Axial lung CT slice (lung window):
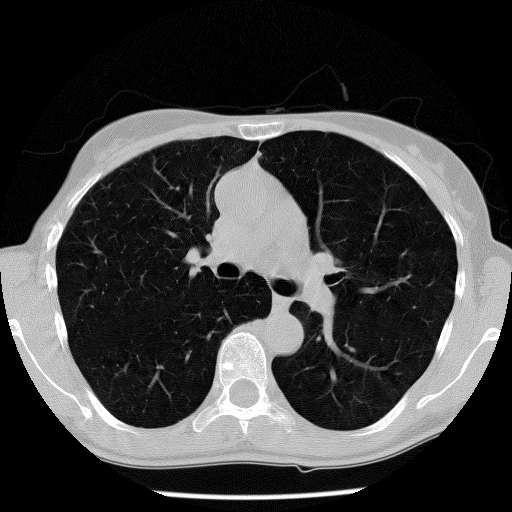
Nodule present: no